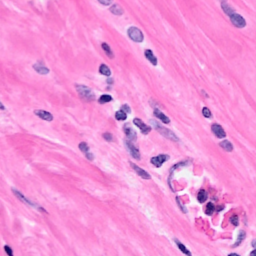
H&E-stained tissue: Breast